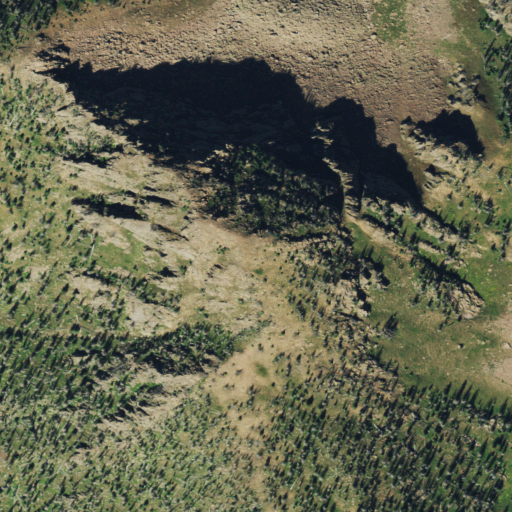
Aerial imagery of mountain in Colorado named Granite Peak containing evergreen forest, grassland, barren land, and shrub